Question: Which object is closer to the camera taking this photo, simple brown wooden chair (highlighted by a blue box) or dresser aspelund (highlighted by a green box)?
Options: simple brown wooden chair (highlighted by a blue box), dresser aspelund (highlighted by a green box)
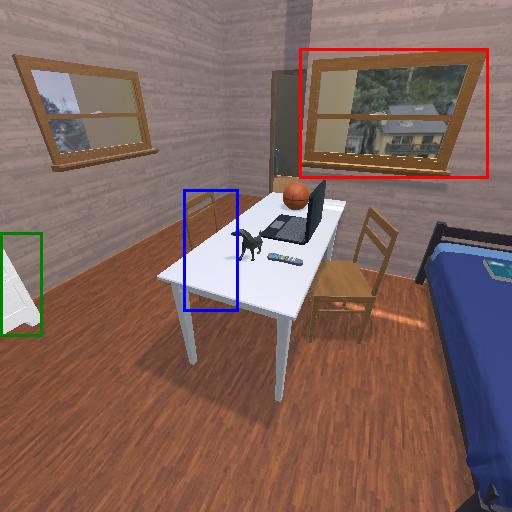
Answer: simple brown wooden chair (highlighted by a blue box)